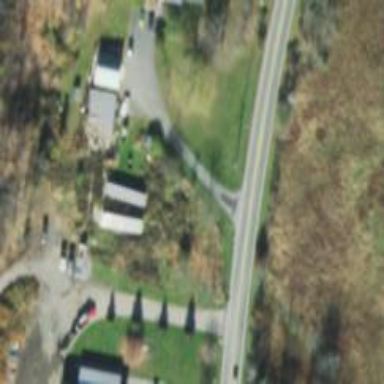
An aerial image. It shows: Driveway leading to service road.